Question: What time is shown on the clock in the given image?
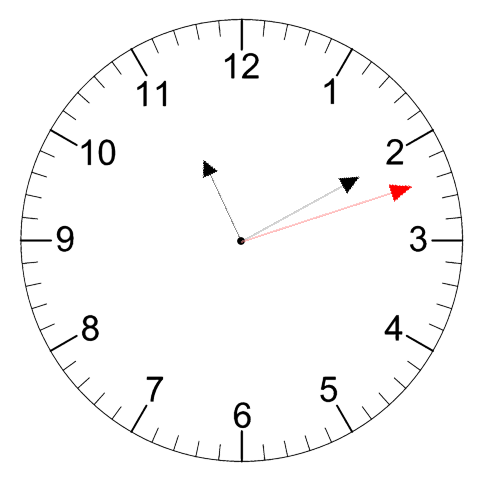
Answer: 11:10:12